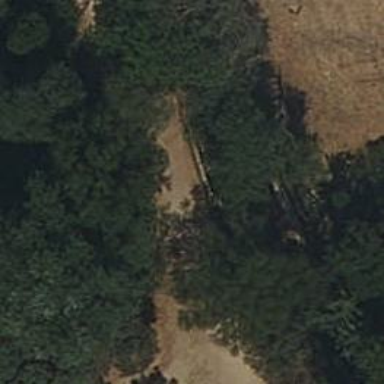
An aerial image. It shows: Dirt track road with bridge.